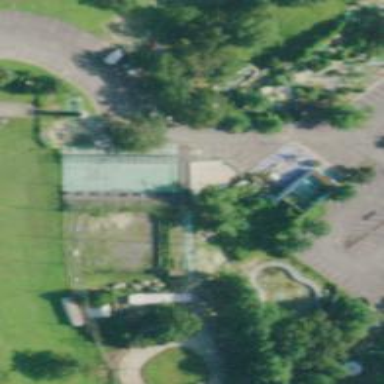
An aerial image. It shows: Bumper car attraction.